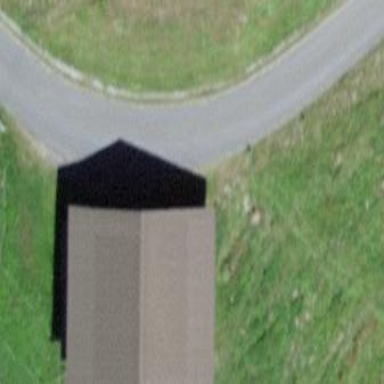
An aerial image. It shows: Barn.